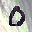
Label: 0